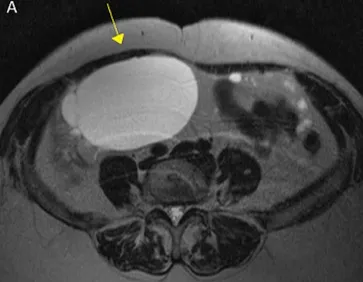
MRI axial scan shows:. Cystic lesion in the intraperitoneal subhepatic space (yellow arrow).
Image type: radiology (mri)